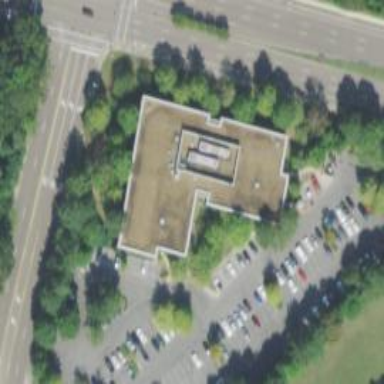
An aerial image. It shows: Healthcare clinic is depicted in the image.